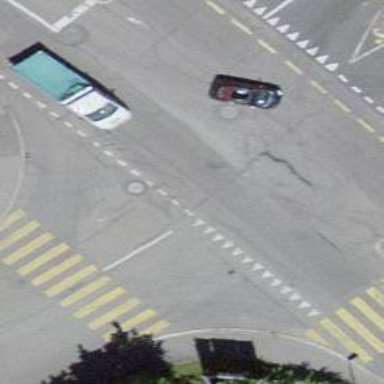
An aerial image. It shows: Secondary road with asphalt surface leading to roundabout.